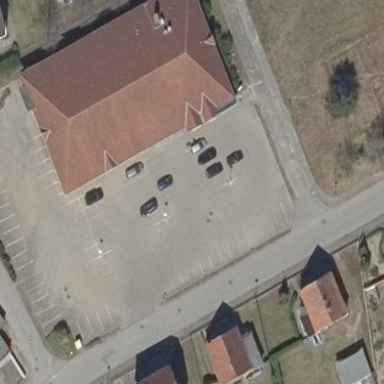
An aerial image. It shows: Retail building.